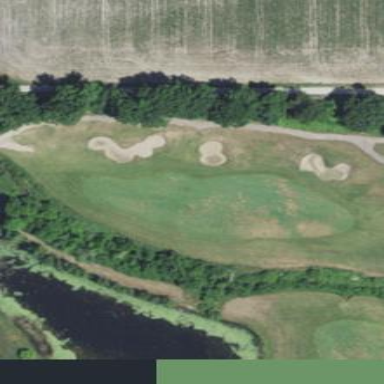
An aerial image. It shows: Rough area on grassy golf course.